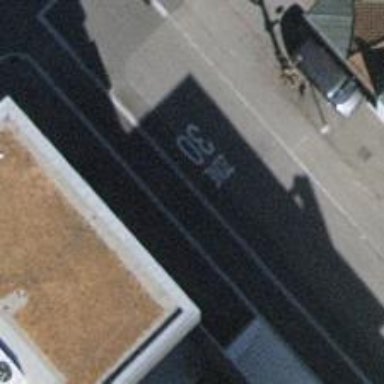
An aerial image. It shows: Bicycle parking facility.